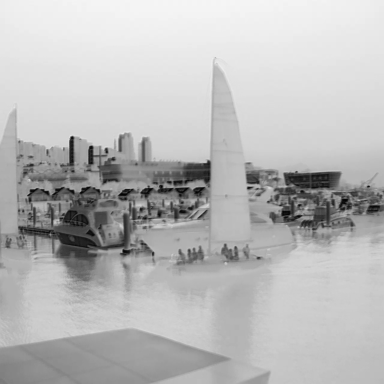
There are two sailboats in the infrared image.